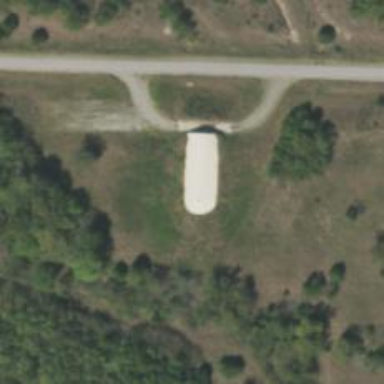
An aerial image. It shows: Military bunker.